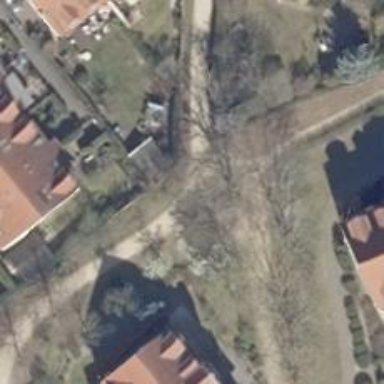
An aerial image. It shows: Compacted footway.